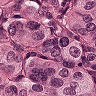
Metastatic tissue present: yes